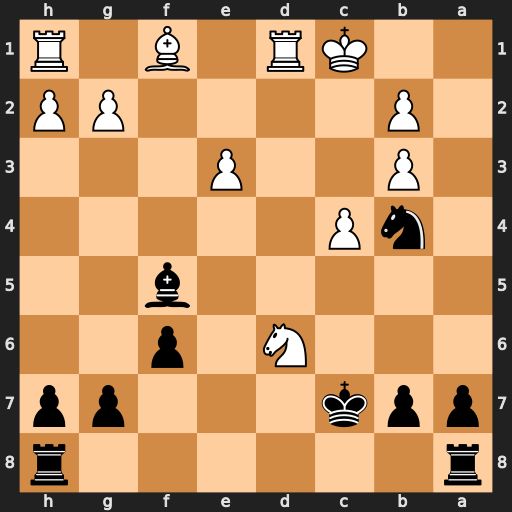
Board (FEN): r6r/ppk3pp/3N1p2/5b2/1nP5/1P2P3/1P4PP/2KR1B1R
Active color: b
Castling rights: -
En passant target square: -
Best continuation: Na2+ Kd2 Kxd6